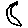
Label: moon